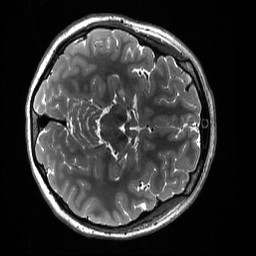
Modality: T2w
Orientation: axial
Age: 18
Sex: female